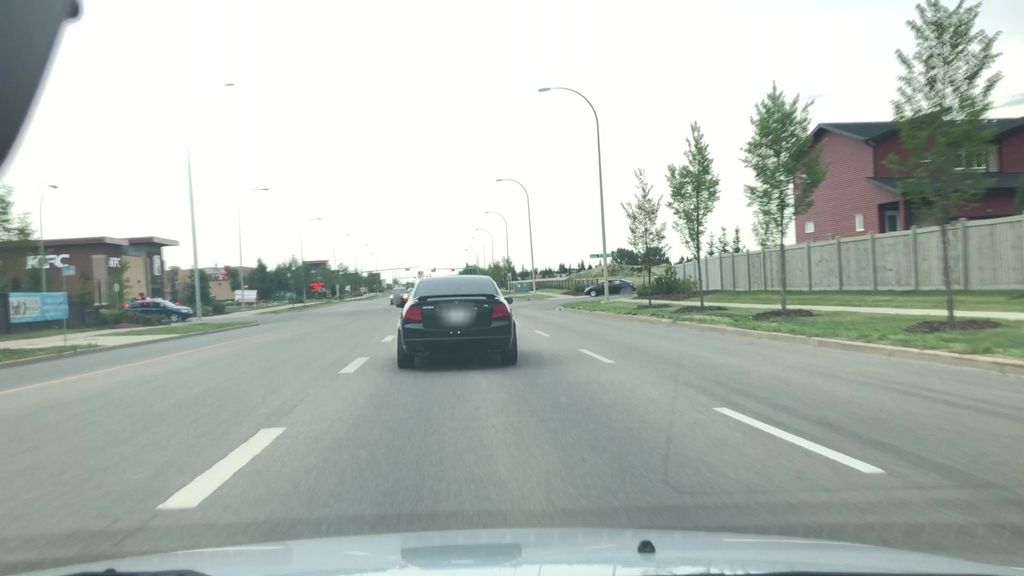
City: edmonton